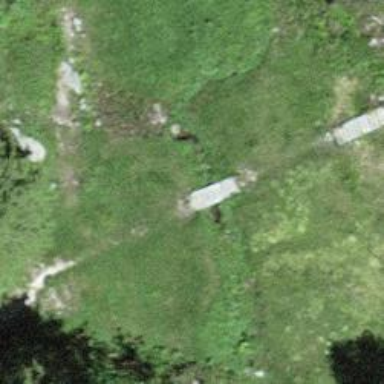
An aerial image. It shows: Path on bridge.